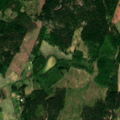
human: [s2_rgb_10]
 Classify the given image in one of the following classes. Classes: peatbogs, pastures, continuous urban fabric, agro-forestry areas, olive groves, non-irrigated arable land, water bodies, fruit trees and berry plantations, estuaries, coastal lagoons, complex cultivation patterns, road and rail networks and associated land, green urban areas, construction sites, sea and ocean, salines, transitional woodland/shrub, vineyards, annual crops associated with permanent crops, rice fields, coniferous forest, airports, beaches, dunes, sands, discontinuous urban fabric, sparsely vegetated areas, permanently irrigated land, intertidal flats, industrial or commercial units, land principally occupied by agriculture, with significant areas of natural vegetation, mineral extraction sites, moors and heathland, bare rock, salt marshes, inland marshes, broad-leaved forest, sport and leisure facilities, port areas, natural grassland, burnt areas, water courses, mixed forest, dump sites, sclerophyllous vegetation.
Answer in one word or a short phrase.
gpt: non-irrigated arable land, coniferous forest, mixed forest